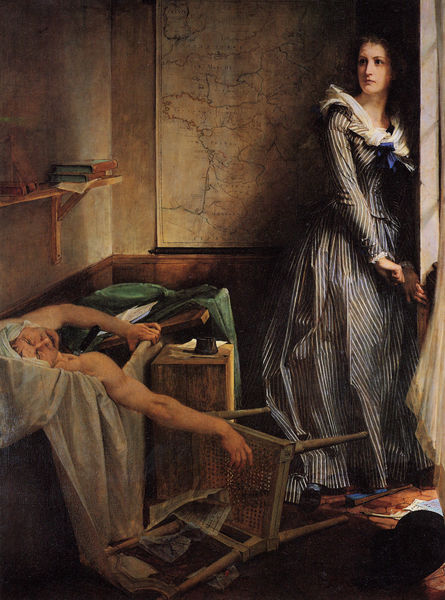
Titel: Charlotte Corday
Künstler: Paul Jacques Aimé Baudry
Standort: Nantes
Institution: Musée des Beaux-Arts
Schlagwörter: blau, dunkel, gemälde, hand, kampf, kopf, mann, nackt, schatten, schlaf, wasser, grün, menschen, ausschnitt, braun, elegant, fenster, frankreich, frau, grau, haar, hell, holz, kleid, licht, nase, paris, raum, stirn, stuhl, tisch, weiss, zimmer, blick, dame, schal, tuch, malerei, schleife, bart, regal, wand, arm, arme, augen, entsetzen, falten, halten, holofernes, judith, kragen, leiche, messer, mord, stein, tod, tot, toter, trauer, innenraum, öl, boden, interieur, tücher, chaos, bücher, papier, ecke, liegen, beleuchtung, angst, gardine, muskeln, gestreift, kerze, streifen, bett, kammer, lichteinfall, laken, wände, bad, tusche, buch, kreuz, brett, revolution, streit, zeitung, panik, kiste, tinte, badewanne, wanne, liege, karte, maserung, betttuch, schreiben, geflochten, leid, dolch, ermordung, sturz, versteck, buchregal, landkarte, tintenfass, david, verstecken, armut, nachttisch, französische revolution, baudry, corday, david-zitat, frankreichkarte, jakobiner, kart, marat, marmos, mörderin, tit, tod des marat, umgefallen, vertäfelung, stuhle, mara, wandborf